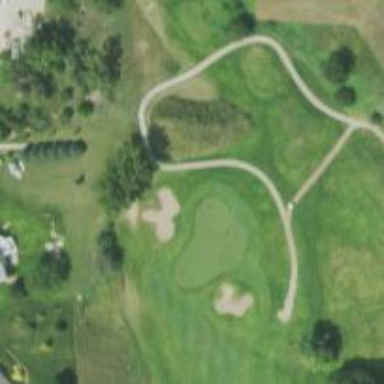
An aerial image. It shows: View of golf hole.